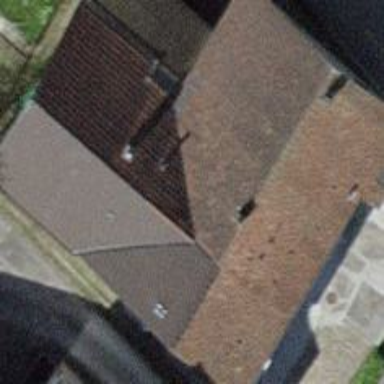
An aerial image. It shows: Building with gabled roof made of roof tiles.